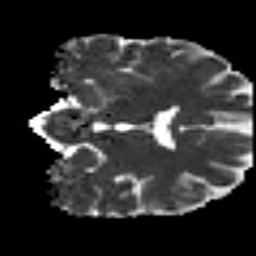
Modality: MD
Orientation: coronal
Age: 34
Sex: female
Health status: ill
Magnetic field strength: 3 T
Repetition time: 9 s
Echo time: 0.093 s